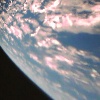
Label: cloud